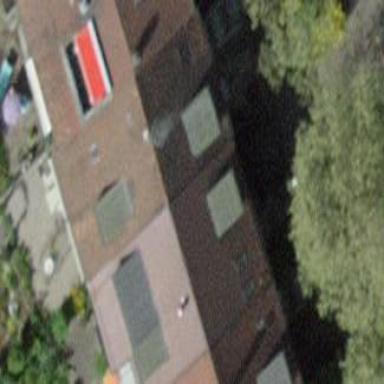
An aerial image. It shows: Terrace building.